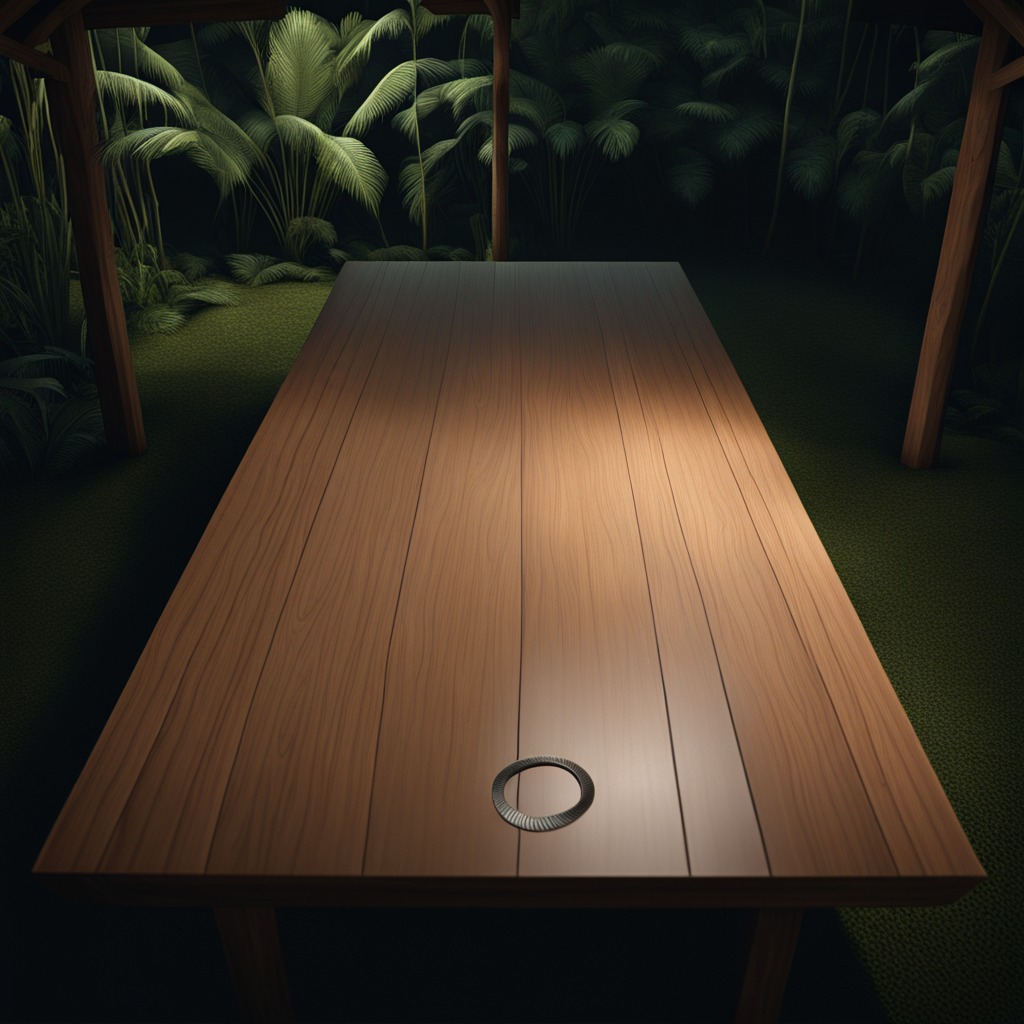
A flat metal washer is lying on a wooden table inside a jungle field workshop tent at night.